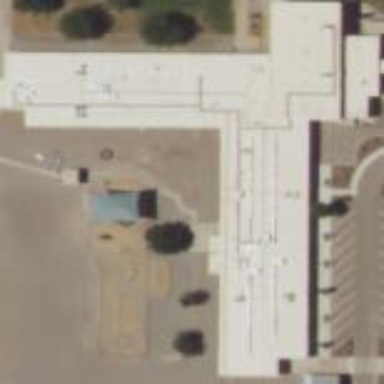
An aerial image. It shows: School building.